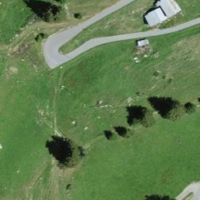
EUNIS habitat code: 26
Species observed at this site:
Geum rivale